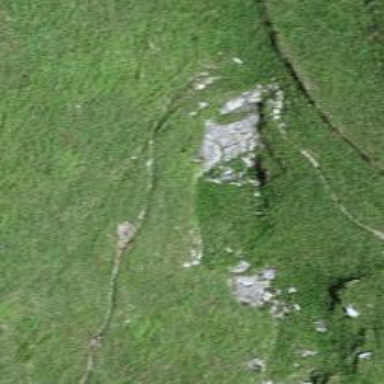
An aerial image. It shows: Path.